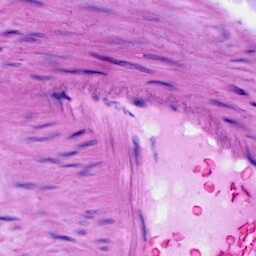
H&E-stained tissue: Ovarian